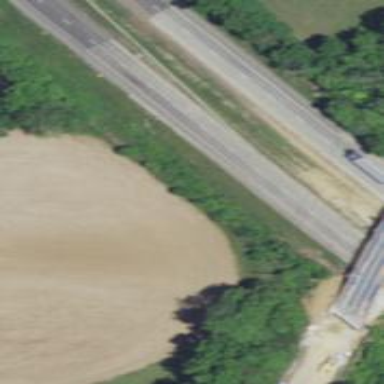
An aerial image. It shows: Asphalt motorway.